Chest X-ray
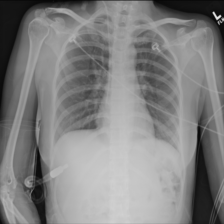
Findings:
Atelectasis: negative
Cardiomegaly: negative
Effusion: negative
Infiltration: negative
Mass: negative
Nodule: negative
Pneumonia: negative
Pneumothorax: negative
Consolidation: negative
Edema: negative
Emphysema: negative
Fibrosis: negative
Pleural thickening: negative
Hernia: negative